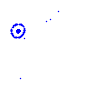
Particle: pion